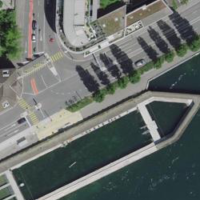
EUNIS habitat code: 15
Species observed at this site:
Milvus milvus
Anas platyrhynchos
Cinclus cinclus